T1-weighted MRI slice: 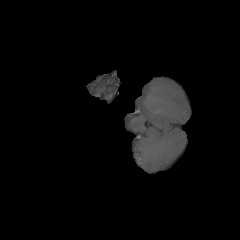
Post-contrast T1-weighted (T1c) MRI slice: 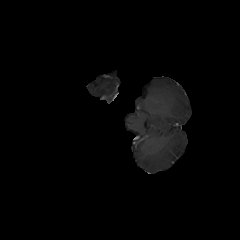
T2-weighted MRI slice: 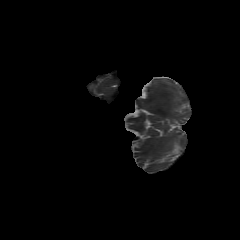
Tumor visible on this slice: no